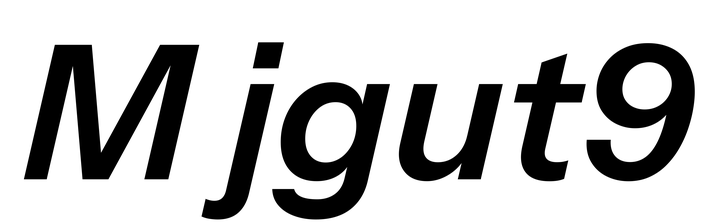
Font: InstrumentSans-Italic_SemiBold_Italic